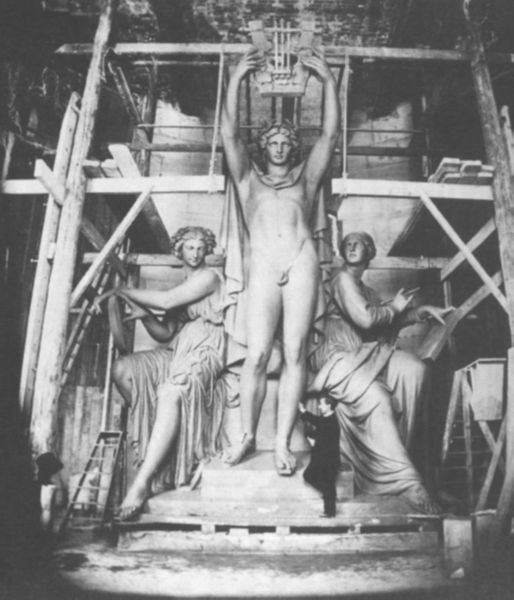
Titel: Apoll zwischen den Musen des Tanzes und der Kunst
Künstler: Aimé Millet
Standort: Paris, Oper (EU - F - Ile-de-France)
Schlagwörter: akt, gruppe, kopf, mann, nackt, umhang, frauen, frau, holz, marmor, malerei, arme, sockel, gewand, drei, klassizismus, musik, musiker, skulptur, statue, leiter, jugendstil, atelier, muse, balken, bronze, platte, zeigen, foto, gerüst, künstler, allegorie, lorbeerkranz, malen, rom, römer, skulpturen, werkstatt, statuen, schreiben, griechisch, musen, apoll, hermes, harfe, lyra, merkur, leier, grieche, atellier, bildhauer, aufbau, holzbretter, thalia, uhrwerk, renovierung, eingerüstet, restaurierung, gereckt, katafalk, atelie, übergroß, musenberg, vergessenes kunstwerk